Question: I am trying to enable flash in awesomium's .NET edition. But the app says it is disabled. I can't find any enable flag in the API. What am I missing.
The plugin i have is this:
in the folder '/Users/daka/plugins/'

'''
/********************************************************************************
* Project : Awesomium.NET (MonoMac - SingleFileSample)
* File : Main.cs
* Version : 1.7.0.0
* Date : 6/5/2013
* Author : Perikles C. Stephanidis (perikles@awesomium.com)
* Copyright : ©️2013 Awesomium Technologies LLC
*
* This code is provided "AS IS" and for demonstration purposes only,
* without warranty of any kind.
*
*-------------------------------------------------------------------------------
*
* Notes :
*
* Single file sample that demonstrates creating a simple MonoMac
* application that uses Awesomium, using only code.
*
*
********************************************************************************/
using System;
using Awesomium.Mono.Mac;
using MonoMac.AppKit;
using MonoMac.Foundation;
using Awesomium.Core;
using System.IO;
using System.Drawing;
namespace SingleFileSample
{
public class MainClass
{
static void Main( string [] args )
{
// Initialize an OSMApplication (NSApplication subclass).
// This will perform registrations, runtime and NSApplication
// initialization and other crucial operations. It should always
// be called before anything else in applications using Awesomium.
OSMApplication.Init();
// Get a path to store our log file.
string logsPath = String.Format(
@"{0}/Library/Logs/",
Environment.GetFolderPath( Environment.SpecialFolder.Personal ) );
// Specify some WebCore configuration settings.
WebConfig config = new WebConfig() { HomeURL = "http://play.MYURL.com".ToUri(),PluginsPath = "/Users/daka/plugins/" };
if( Directory.Exists( logsPath ) )
{
// If we have a valid Logs path, set it as
// the target for Awesomium's log file.
config.LogPath = logsPath + "awesomium.log";
config.LogLevel = LogLevel.Verbose;
}
// Initialize the WebCore with our configuration settings.
// This performs lazy initialization but it should be called
// before we create any WebSession or views.
WebCore.Initialize( config );
// Create a WebSession with some custom preferences.
// These apply to all views assigned to this session.
using( WebSession session = WebCore.CreateWebSession( new WebPreferences() { SmoothScrolling = true } ) )
{
// Create our OSMWebView, and assign it to our session.
using( OSMWebView webView = OSMWebView.Create( session ) )
{
// Create the application's main window.
using( NSWindow window = new NSWindow(
new RectangleF( 0, 0, 1100, 620 ),
NSWindowStyle.Closable | NSWindowStyle.Resizable | NSWindowStyle.Titled, NSBackingStore.Buffered,
false ) )
{
// Center window on screen.
window.Center();
// Bind the window's title to OSMWebView's title.
window.Bind( "title", webView, "title", null );
// Add our OSMWebView to the Window's content view.
// OSMWebView is set to automatically resize to fit
// the container (AutoresizingMask).
window.ContentView.AddSubview( webView );
// Activate the window.
window.MakeKeyAndOrderFront( null );
// Navigate to the specified Home URL.
webView.GoToHome();
// Create our application's delegate.
using ( AppDelegate @delegate = new AppDelegate() )
{
// Assign the delegate.
OSMApplication.SharedApplication.Delegate = @delegate;
// The point of no return. Execute the application.
OSMApplication.Main( args );
}
}
}
}
}
}
[Register ("AppDelegate")]
public class AppDelegate : NSApplicationDelegate
{
public override bool ApplicationShouldTerminateAfterLastWindowClosed( NSApplication sender )
{
return true;
}
public override void WillTerminate(NSNotification notification)
{
if( WebCore.IsInitialized )
// Shutdown the WebCore when exiting the application.
WebCore.Shutdown();
}
}
}
'''
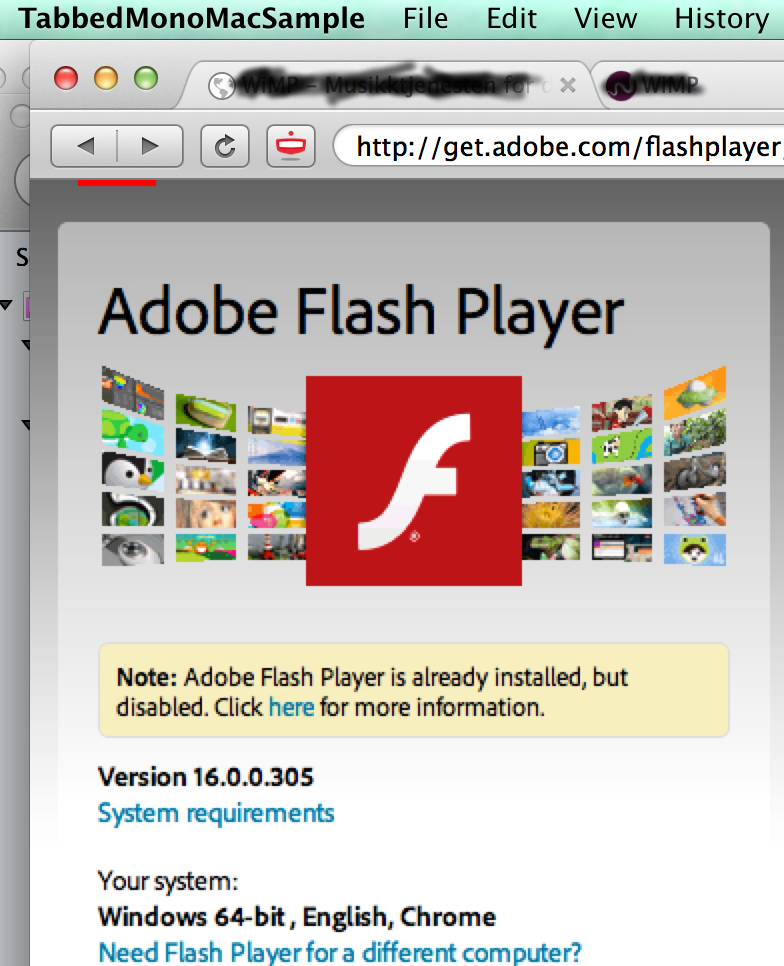
Answer: it's a bit late but I wanted to share my solution to the same question asked here:
I have an .SWF file running in WebControl through the following changes:
'''
WebCore.Initialize(new WebConfig
{
PluginsPath = @".\BrowserAppin\Debug\plugins"
});
'''
And in this folder I've copied the dll: NPSWF32.dll that I've found somewhere on my system.